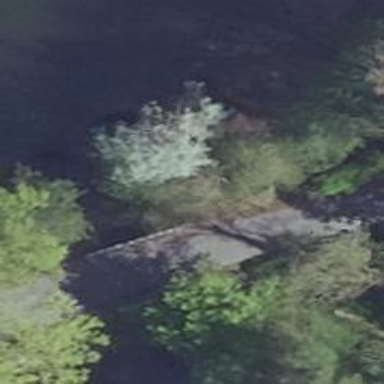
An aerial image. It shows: Residential road with bridge.